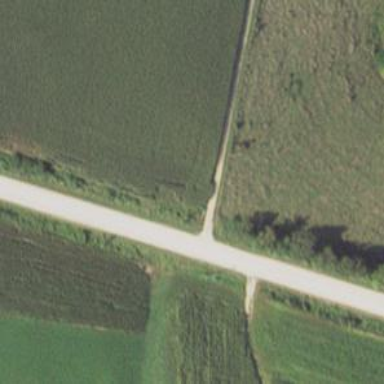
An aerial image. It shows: Residential road.